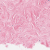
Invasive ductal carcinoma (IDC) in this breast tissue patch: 0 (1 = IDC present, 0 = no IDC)